Question: This is the RESTAdapter code as in the Ember js guide:
'''
App.ApplicationAdapter = DS.RESTAdapter.extend({
namespace: 'emberboot/api',
headers: {
'API_KEY': 'secret key'
}
});
'''
This is the code for getting headers from SLIM PHP. The get headers function is documented here <URL>
'''
// - http://localhost/emberboot/api/posts
// - $app->get('/posts', 'getPosts'); //get all post
function getPosts()
{
$request = \Slim\Slim::getInstance()->request();
$key = $request->headers->get('API_KEY');
//logging
$file = 'headers.txt';
file_put_contents($file, $key);
;
;
'''
This is from the Chrome Developer Tool:

Clearly there is nothing wrong from the Ember-data part coz the header is there. However contain no text at all -
'''
App.ApplicationAdapter = DS.RESTAdapter.extend({
namespace: 'emberboot/api',
headers: {
'API-KEY': 'secret key'
}
});
'''
The Slim PHP code updated:
'''
function getPosts()
{
$request = \Slim\Slim::getInstance()->request();
$headers = $request->headers;
$apiKey = $headers->get('API-KEY');
$file = 'headers.txt';
file_put_contents($file, $apiKey);
;
;
'''
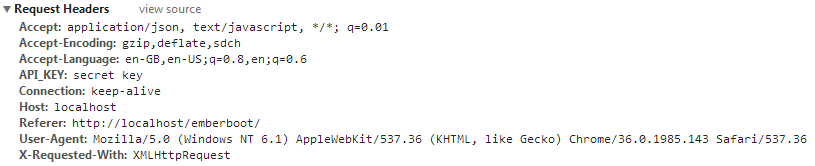
Answer: I'm not much a slim expert but can you try? (In documentation request seems like a property not a method)
'''
function getPosts()
{
$app = \Slim\Slim::getInstance();
$key = $app->request->headers->get('API-KEY');
//logging
$file = 'headers.txt';
file_put_contents($file, $key);
'''
Edit :
As i found out it is an issue about underscores (_) in HTTP header names (<URL>
if you change it to API-KEY it will work.